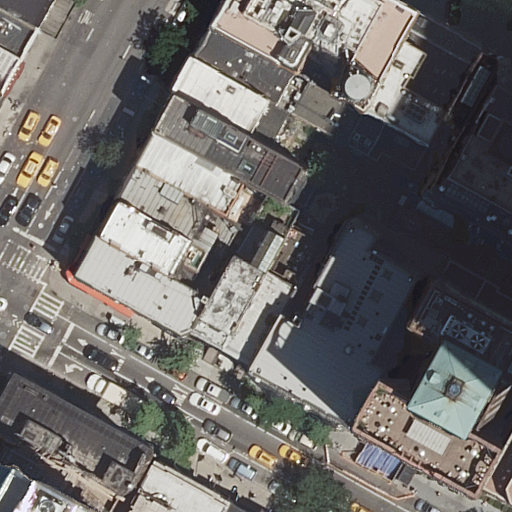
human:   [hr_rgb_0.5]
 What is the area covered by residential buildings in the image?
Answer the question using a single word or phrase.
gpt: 6120m2

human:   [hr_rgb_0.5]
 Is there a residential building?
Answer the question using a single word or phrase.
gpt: yes

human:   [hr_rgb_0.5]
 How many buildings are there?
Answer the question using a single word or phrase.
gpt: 25

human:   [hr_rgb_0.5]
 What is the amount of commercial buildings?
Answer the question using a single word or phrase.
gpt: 0

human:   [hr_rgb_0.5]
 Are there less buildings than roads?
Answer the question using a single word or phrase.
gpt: no

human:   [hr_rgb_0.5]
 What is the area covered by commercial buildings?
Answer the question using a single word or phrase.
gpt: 0m2

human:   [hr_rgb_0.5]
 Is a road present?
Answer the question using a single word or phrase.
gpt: yes

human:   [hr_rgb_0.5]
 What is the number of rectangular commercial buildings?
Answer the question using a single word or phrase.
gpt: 0

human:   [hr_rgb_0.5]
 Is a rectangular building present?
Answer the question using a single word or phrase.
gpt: yes

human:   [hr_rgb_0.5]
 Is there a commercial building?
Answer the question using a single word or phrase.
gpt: no

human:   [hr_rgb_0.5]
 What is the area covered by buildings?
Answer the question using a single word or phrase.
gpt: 6120m2

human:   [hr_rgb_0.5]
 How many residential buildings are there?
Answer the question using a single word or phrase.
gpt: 25

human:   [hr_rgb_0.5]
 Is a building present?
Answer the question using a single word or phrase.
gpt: yes

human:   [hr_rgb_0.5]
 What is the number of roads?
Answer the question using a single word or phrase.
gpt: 2

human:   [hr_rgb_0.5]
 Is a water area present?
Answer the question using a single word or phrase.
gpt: no

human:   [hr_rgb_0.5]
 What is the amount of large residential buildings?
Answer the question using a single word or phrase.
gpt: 3

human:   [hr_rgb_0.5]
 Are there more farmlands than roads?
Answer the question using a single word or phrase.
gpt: no

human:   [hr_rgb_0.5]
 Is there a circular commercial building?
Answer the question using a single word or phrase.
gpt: no

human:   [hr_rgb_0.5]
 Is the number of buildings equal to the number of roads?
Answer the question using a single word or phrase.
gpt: no

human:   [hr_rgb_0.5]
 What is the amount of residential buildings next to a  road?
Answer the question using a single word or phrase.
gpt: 25

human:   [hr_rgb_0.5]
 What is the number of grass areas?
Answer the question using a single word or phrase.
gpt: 0

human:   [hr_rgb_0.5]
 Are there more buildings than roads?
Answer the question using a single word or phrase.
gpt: yes

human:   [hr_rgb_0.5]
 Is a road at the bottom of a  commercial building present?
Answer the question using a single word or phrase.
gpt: no

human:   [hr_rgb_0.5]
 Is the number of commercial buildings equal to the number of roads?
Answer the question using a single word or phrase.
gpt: no

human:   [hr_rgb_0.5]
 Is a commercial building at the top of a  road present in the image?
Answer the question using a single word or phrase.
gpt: no

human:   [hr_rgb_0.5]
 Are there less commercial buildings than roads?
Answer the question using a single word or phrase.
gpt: yes

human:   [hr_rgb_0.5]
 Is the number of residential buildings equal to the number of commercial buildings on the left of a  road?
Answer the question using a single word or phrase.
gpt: no

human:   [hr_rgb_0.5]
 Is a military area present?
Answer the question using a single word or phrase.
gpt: no

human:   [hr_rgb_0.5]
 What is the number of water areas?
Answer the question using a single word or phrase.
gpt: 0

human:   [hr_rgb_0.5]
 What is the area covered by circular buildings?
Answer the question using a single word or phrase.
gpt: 0m2

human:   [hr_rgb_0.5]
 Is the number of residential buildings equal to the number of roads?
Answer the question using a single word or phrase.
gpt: no

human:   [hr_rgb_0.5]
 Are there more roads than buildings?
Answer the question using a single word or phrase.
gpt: no

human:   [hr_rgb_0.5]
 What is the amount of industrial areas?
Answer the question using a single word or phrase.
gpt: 0

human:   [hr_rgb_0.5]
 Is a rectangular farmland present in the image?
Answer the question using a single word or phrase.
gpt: no

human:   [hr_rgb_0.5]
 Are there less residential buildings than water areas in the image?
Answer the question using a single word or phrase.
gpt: no

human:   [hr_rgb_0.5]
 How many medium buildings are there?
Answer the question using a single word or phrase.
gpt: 15

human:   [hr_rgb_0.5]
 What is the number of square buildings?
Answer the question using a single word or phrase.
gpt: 0

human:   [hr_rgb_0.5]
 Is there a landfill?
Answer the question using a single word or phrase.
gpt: no

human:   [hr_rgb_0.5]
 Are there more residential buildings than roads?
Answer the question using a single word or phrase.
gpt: yes

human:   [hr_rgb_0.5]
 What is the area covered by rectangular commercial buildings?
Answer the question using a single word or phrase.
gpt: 0m2

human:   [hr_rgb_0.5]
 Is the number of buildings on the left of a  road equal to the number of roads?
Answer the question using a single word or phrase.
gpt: no

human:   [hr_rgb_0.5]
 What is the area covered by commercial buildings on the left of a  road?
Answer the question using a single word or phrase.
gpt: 0m2

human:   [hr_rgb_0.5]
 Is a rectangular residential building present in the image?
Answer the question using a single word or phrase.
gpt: yes

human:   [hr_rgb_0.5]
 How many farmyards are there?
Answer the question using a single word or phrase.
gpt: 0

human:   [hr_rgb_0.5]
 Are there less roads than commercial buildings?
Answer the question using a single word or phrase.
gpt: no

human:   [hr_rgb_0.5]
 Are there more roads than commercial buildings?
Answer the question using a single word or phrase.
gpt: yes

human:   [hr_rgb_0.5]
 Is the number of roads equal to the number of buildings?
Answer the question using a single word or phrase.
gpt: no

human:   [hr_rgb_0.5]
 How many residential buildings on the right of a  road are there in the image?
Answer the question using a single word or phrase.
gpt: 17

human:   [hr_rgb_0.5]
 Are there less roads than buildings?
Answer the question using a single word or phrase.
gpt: yes

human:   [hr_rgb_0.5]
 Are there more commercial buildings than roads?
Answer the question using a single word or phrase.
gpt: no

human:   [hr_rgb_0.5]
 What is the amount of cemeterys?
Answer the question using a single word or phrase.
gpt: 0

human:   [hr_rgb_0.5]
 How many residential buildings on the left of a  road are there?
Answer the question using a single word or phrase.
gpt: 7

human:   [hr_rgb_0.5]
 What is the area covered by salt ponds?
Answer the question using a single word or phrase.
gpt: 0m2

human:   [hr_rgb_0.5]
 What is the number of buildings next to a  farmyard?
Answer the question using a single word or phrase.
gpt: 0

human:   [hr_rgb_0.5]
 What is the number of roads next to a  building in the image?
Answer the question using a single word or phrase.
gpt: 2

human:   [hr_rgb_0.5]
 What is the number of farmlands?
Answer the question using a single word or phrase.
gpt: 0

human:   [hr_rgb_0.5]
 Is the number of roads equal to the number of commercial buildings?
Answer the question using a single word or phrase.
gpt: no

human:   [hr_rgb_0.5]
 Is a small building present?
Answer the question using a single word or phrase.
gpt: yes

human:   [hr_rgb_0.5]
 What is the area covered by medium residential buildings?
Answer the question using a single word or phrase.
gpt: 3798m2

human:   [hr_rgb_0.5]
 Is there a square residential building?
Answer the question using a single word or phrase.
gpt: no

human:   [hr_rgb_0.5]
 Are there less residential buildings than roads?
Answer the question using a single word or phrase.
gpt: no

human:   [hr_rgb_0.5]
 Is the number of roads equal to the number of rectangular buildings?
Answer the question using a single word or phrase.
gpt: no

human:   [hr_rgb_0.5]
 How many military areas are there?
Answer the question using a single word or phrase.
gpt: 0

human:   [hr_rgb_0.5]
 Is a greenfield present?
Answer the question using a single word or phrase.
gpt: no